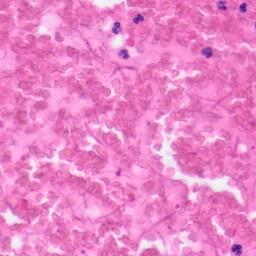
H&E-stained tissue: Colon